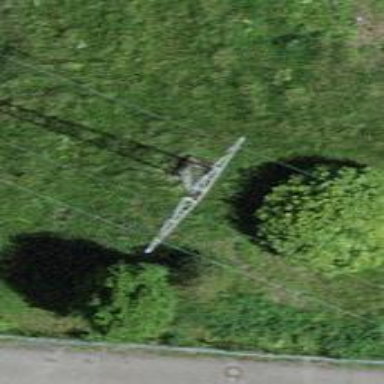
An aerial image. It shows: Minor power line with three cables.